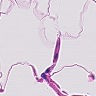
Metastatic tissue present: no